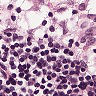
Metastatic tissue present: no